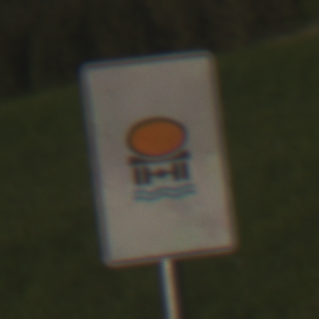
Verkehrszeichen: FahrzeugeMitWassergefaehrdenderLadungOhnePfeilsymbol
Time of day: MorningAfternoon
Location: Outdoor (Nature)
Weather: PartlyCloudy
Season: NotSpecified
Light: Natural